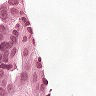
Metastatic tissue present: yes